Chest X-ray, PA view. Patient: 57 years old, sex F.
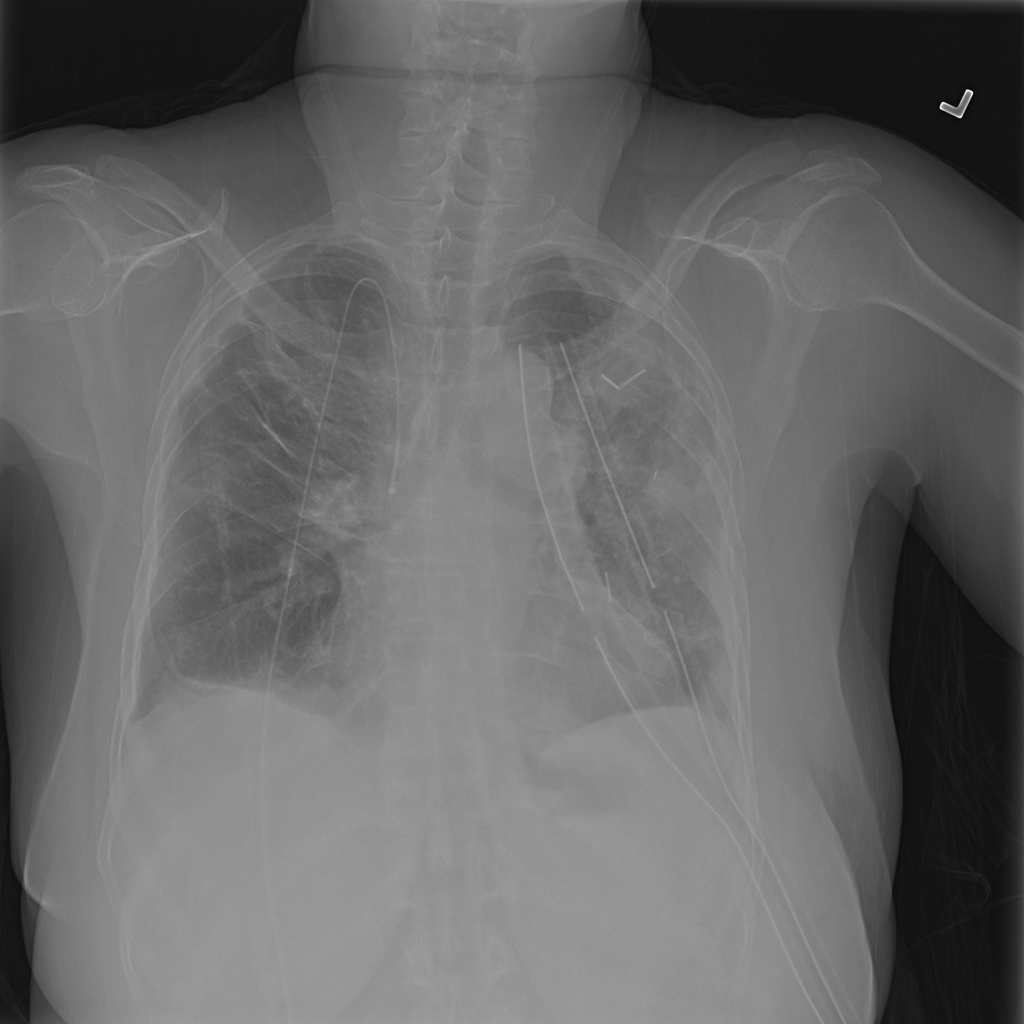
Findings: Pneumothorax